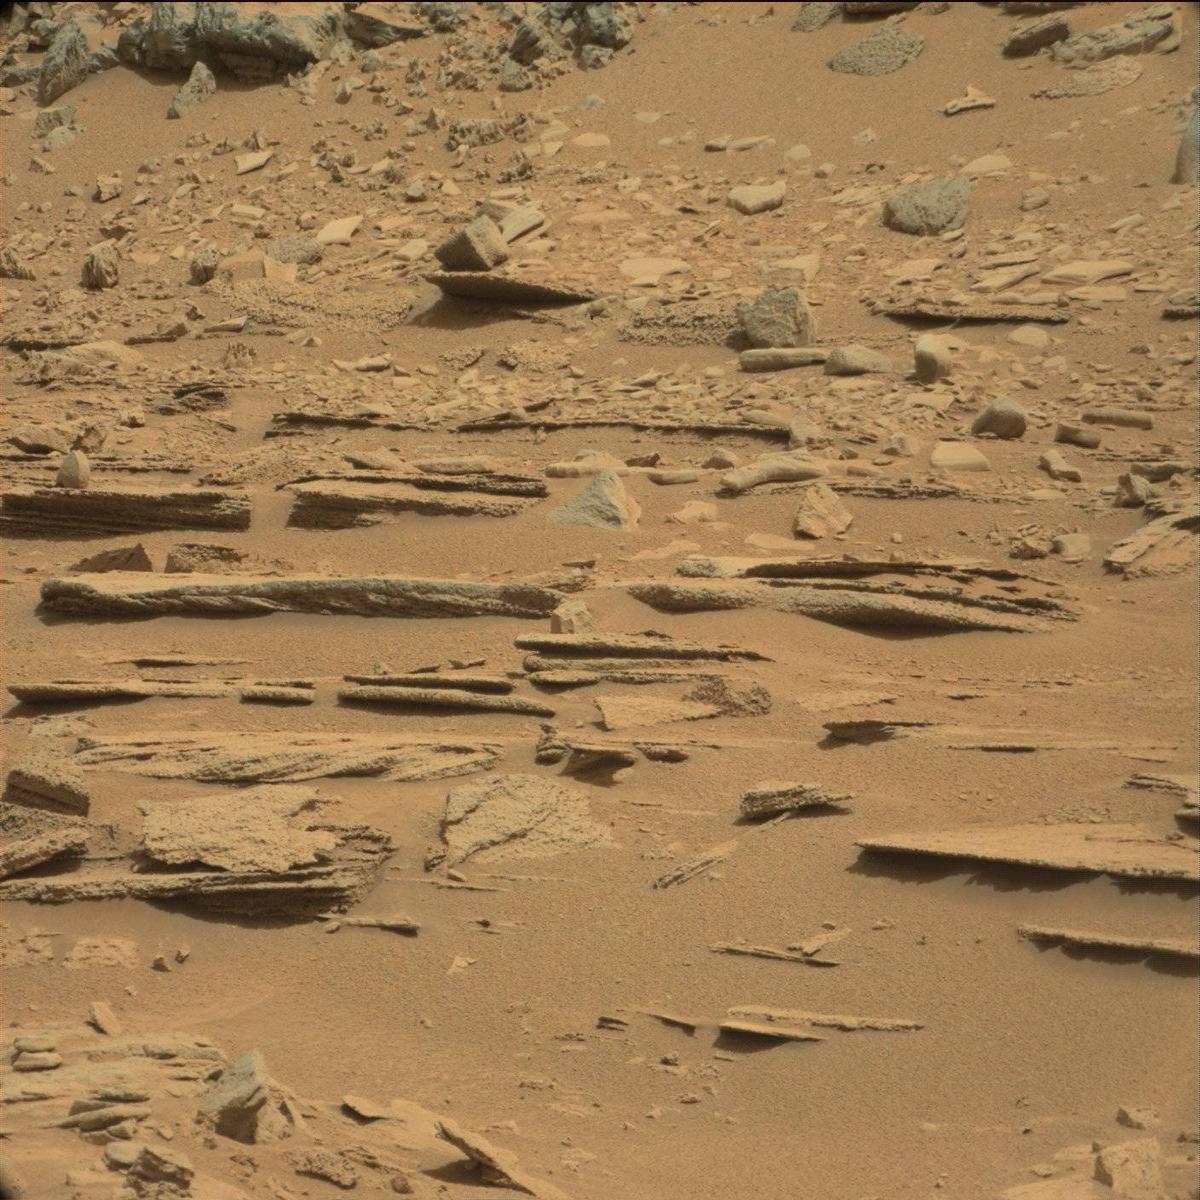
Terrain classes present: Bedrock, Sand / Soil